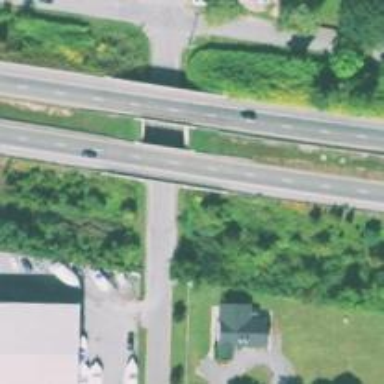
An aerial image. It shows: Asphalt bridge over motorway.